Question: I have a HTML 'table' that is a calendar and I want to align the day numbers to the upper left corner.
Current state:

HTML:
'''
<table border="1px" id="cal">
<tr id="cal-header-row">
<th class="header-col">CW</th>
<th class="header-col">Monday</th>
<th class="header-col">Tuesday</th>
<th class="header-col">Wednesday</th>
<th class="header-col">Thursday</th>
<th class="header-col">Friday</th>
<th class="header-col">Saturday</th>
<th class="header-col">Sunday</th>
</tr>
<tr class="cal-week-row">
<td class="cal-calendarweek">
<div class="cal-calendarweek-con">
<p class="cal-calendarweek-con-content">36</p>
</div>
</td>
<td class="cal-day-previous cal-day">
<div class="cal-day-con">
<div class="cal-day-con-number-con">
<p class="cal-day-con-number-con-text">31</p>
</div>
</div>
</td>
'''
So far no interesting CSS applied.
I looked into flex boxes but I did not see how I could align the number with it.
If you need more information please let me know and I will add them.
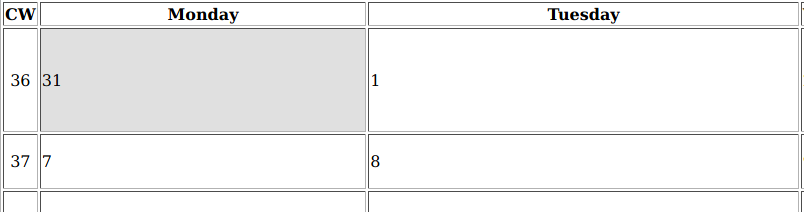
Answer: Apply 'margin: 0' to the 'p' in those cells (using selector 'p.cal-day-con-number-con-text') to reset/set to 0 its default 'margin-top' and 'margin-bottom', and assign 'vertical-align: top' to the cell itself (using '.td.cal-day') for the top alignment, as shown in the snippet below.
'''
p.cal-day-con-number-con-text {
margin: 0;
}
td.cal-day {
vertical-align: top;
}
'''
'''
<table border="1px" id="cal">
<tr id="cal-header-row">
<th class="header-col">CW</th>
<th class="header-col">Monday</th>
<th class="header-col">Tuesday</th>
<th class="header-col">Wednesday</th>
<th class="header-col">Thursday</th>
<th class="header-col">Friday</th>
<th class="header-col">Saturday</th>
<th class="header-col">Sunday</th>
</tr>
<tr class="cal-week-row">
<td class="cal-calendarweek">
<div class="cal-calendarweek-con">
<p class="cal-calendarweek-con-content">36</p>
</div>
</td>
<td class="cal-day-previous cal-day">
<div class="cal-day-con">
<div class="cal-day-con-number-con">
<p class="cal-day-con-number-con-text">31</p>
</div>
</div>
</td>
<td class="cal-day-previous cal-day">
<div class="cal-day-con">
<div class="cal-day-con-number-con">
<p class="cal-day-con-number-con-text">1</p>
</div>
</div>
</td>
<td class="cal-day-previous cal-day">
<div class="cal-day-con">
<div class="cal-day-con-number-con">
<p class="cal-day-con-number-con-text">2</p>
</div>
</div>
</td>
<td class="cal-day-previous cal-day">
<div class="cal-day-con">
<div class="cal-day-con-number-con">
<p class="cal-day-con-number-con-text">3</p>
</div>
</div>
</td>
<td class="cal-day-previous cal-day">
<div class="cal-day-con">
<div class="cal-day-con-number-con">
<p class="cal-day-con-number-con-text">4</p>
</div>
</div>
</td>
<td class="cal-day-previous cal-day">
<div class="cal-day-con">
<div class="cal-day-con-number-con">
<p class="cal-day-con-number-con-text">5</p>
</div>
</div>
</td>
<td class="cal-day-previous cal-day">
<div class="cal-day-con">
<div class="cal-day-con-number-con">
<p class="cal-day-con-number-con-text">6</p>
</div>
</div>
</td>
</tr>
</table>
'''
If you also want the calender week number to be top aligned, use this CSS rule additionally:
'''
td.cal-calendarweek {
vertical-align: top;
}
'''